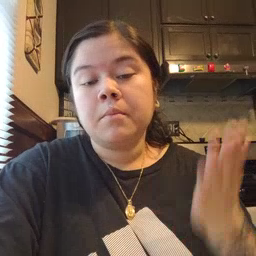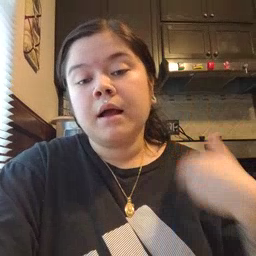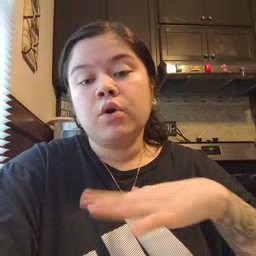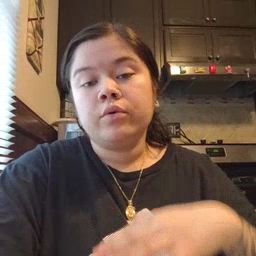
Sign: backyard